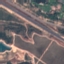
Land use / land cover class: Highway